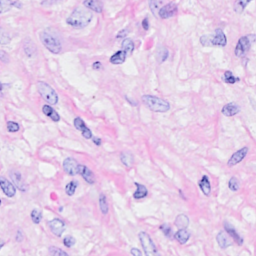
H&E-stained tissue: Breast